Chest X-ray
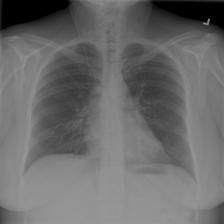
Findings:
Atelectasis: negative
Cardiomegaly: negative
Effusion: negative
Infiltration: negative
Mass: negative
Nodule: positive
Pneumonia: negative
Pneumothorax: negative
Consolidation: negative
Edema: negative
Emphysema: negative
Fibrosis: negative
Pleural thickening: negative
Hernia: negative